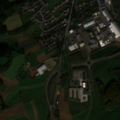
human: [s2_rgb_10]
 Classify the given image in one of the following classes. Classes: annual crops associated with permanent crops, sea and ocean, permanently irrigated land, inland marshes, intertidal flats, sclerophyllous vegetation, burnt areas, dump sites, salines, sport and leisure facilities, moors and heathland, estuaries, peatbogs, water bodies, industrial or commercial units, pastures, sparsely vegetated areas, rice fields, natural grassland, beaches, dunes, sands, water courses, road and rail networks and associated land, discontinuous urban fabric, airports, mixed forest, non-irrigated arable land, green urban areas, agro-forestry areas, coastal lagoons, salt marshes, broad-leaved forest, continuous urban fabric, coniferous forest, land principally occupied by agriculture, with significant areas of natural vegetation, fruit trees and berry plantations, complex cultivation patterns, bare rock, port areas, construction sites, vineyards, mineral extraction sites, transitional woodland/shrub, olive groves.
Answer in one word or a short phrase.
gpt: discontinuous urban fabric, industrial or commercial units, road and rail networks and associated land, non-irrigated arable land, pastures, complex cultivation patterns, coniferous forest